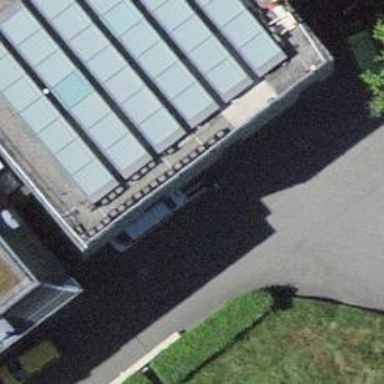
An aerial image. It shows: Museum.